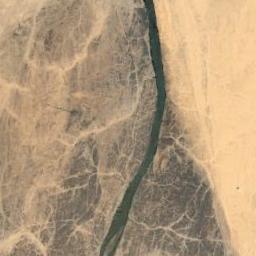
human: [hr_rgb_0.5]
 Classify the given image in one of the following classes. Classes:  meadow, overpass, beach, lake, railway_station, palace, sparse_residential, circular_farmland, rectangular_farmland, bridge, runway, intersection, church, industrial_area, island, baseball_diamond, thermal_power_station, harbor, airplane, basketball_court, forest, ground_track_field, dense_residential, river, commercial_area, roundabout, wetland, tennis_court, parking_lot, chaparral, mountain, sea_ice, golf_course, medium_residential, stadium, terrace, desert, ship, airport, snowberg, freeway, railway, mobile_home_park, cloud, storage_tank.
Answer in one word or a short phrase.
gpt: river